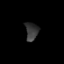
Tissue: prostate
Cell type: Fibroblasts
Senescence score: 0.7123
Nuclear area (px): 228
Mean DAPI intensity: 54.991